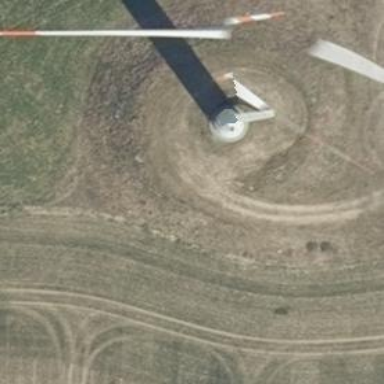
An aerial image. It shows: Wind turbine generator made by Vestas. The generator utilizes wind as its power source and belongs to the horizontal axis type.